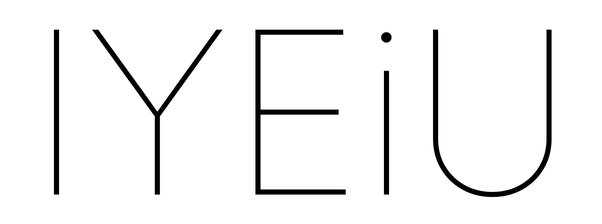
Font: Inter_Thin